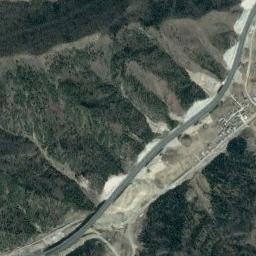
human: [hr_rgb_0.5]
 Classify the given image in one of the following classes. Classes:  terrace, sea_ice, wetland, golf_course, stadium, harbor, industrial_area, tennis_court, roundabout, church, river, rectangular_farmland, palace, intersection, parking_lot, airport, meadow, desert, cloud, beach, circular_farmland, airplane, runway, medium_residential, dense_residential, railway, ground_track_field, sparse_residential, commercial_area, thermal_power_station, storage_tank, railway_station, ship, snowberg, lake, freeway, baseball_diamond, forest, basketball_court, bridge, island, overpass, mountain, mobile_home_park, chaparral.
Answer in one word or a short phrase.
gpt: mountain